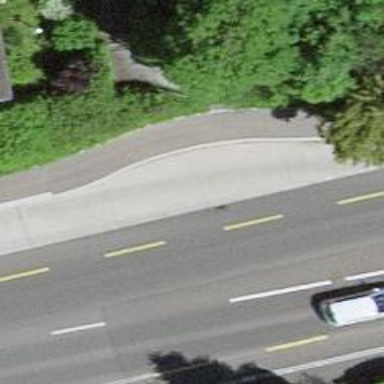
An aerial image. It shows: Platform at road intersection with raised kerb.